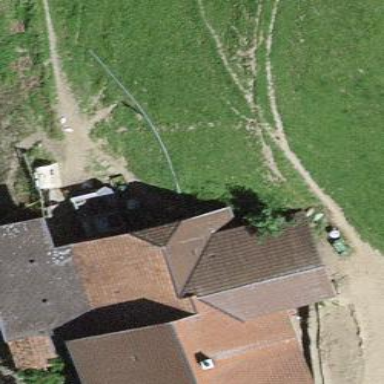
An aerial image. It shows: Farm building.